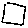
Label: square